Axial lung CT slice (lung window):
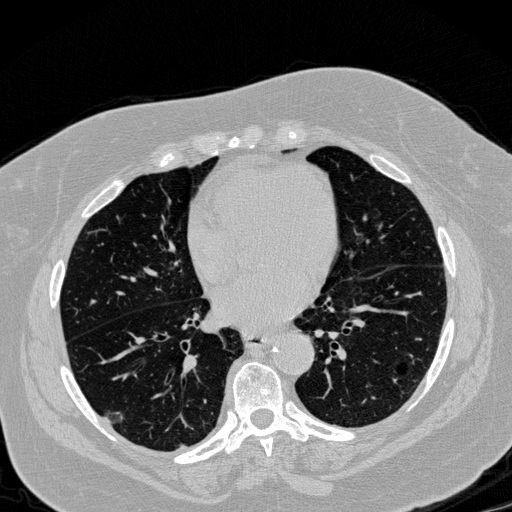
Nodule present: yes
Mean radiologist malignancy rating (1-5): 2.5